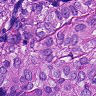
Metastatic tissue present: yes